Question: I am using a 'UIAlertview' and inside that one activity indicator in 'viewdidload()' .But i tried to remove its from superview after a delay but after removing 'UIAlertview' using following code i am not able to do anything in app.Is like a new transparent layer is still running above my view.
'''
-(void)startAlertActivity
{
_alertView = [[UIAlertView alloc] initWithTitle:@"Loading "
message:@"
"
delegate:self
cancelButtonTitle:nil
otherButtonTitles:nil];
spinner = [[UIActivityIndicatorView alloc] initWithActivityIndicatorStyle:UIActivityIndicatorViewStyleWhiteLarge];
spinner.center = CGPointMake(139.5, 75.5); // .5 so it doesn't blur
[_alertView addSubview:spinner];
[spinner startAnimating];
[_alertView show];
[_alertView performSelector:@selector(stopAlertActivity) withObject:self afterDelay:5.0];
}
-(void)stopAlertActivity
{ [spinner stopAnimating];
[_alertView dismissWithClickedButtonIndex:0 animated:YES];
}
'''
ITS look like a transparent layer still running on screen,How can i close that?

'''
[UIAlertView stopAlertActivity]: unrecognized selector sent to instance 0x9ab5eb0
2013-08-02 12:20:43.822 AssamKart[5719:12203] *** Terminating app due to uncaught exception 'NSInvalidArgumentException', reason: '-[UIAlertView stopAlertActivity]: unrecognized selector sent to instance 0x9ab5eb0'
*** First throw call stack:
'''
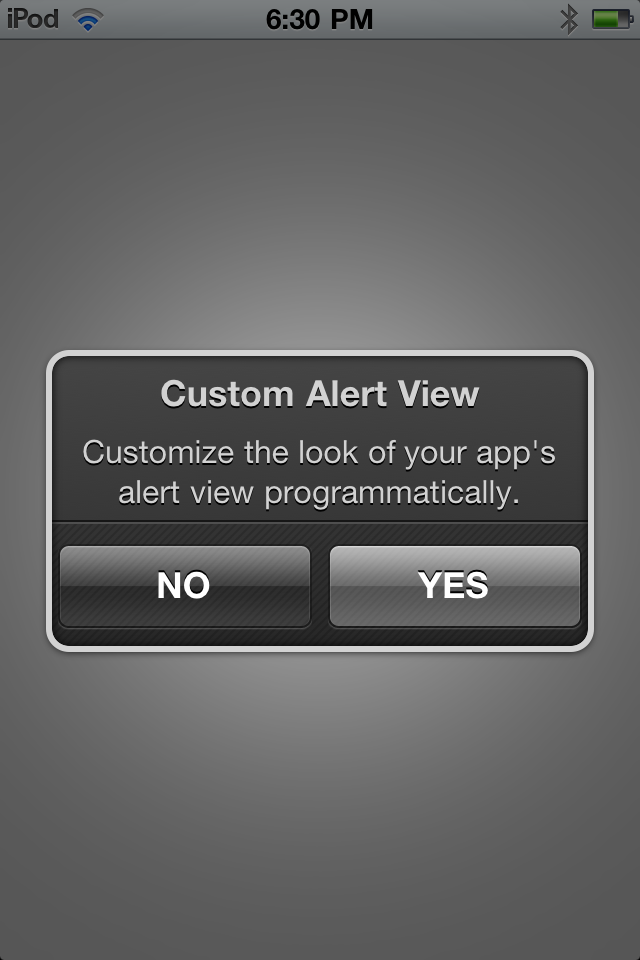
Answer: you should really be using dispatch_after
'''
_alertView = [[UIAlertView alloc] initWithTitle:@"Loading "
message:@"
"
delegate:self
cancelButtonTitle:nil
otherButtonTitles:nil];
spinner = [[UIActivityIndicatorView alloc] initWithActivityIndicatorStyle:UIActivityIndicatorViewStyleWhiteLarge];
spinner.center = CGPointMake(139.5, 75.5); // .5 so it doesn't blur
[_alertView addSubview:spinner];
[spinner startAnimating];
[_alertView show];
double delayInSeconds = 5.0;
dispatch_time_t popTime = dispatch_time(DISPATCH_TIME_NOW, (int64_t)(delayInSeconds * NSEC_PER_SEC));
dispatch_after(popTime, dispatch_get_main_queue(), ^(void){
[spinner stopAnimating];
[_alertView dismissWithClickedButtonIndex:0 animated:YES];
});
'''